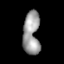
Tissue: lung
Cell type: Fibroblasts
Senescence score: 0.614
Nuclear area (px): 702
Mean DAPI intensity: 156.024